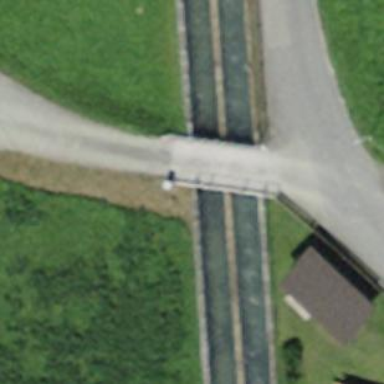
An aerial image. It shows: Canal culvert running through tunnel.